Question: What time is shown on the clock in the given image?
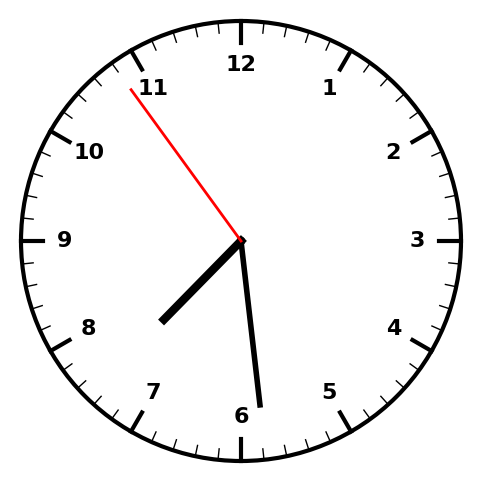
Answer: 07:28:54